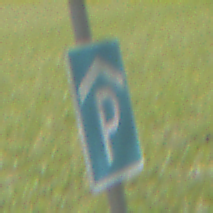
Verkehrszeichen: Parkhaus
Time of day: MorningAfternoon
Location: Outdoor (Nature)
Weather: PartlyCloudy
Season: NotSpecified
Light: Natural